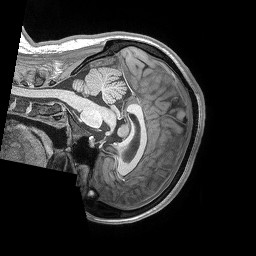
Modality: T1w
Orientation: sagittal
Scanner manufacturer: siemens
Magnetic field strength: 3 T
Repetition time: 2.53 s
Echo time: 0.00169 s